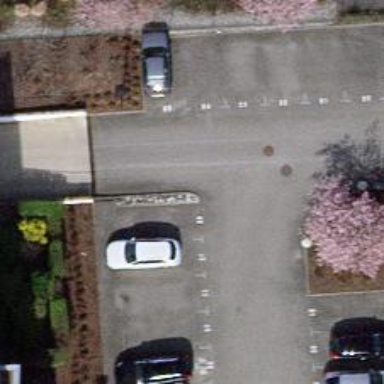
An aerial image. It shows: Parking aisle in living street.